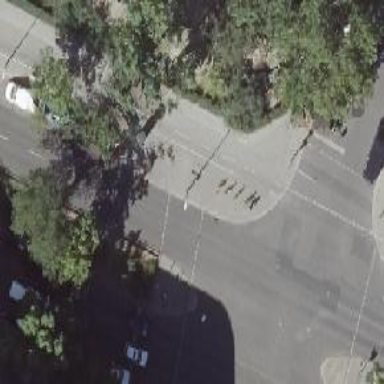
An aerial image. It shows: Cycleway with crossing that has traffic signals.